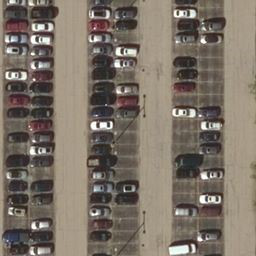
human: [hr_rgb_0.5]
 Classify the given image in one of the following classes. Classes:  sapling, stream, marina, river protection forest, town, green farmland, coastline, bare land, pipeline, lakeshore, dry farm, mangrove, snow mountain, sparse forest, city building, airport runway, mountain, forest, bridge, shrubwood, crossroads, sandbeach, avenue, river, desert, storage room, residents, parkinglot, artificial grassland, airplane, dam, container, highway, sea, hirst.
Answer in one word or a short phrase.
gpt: parkinglot